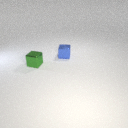
small green metal cube to the left of small blue metal cube